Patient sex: M
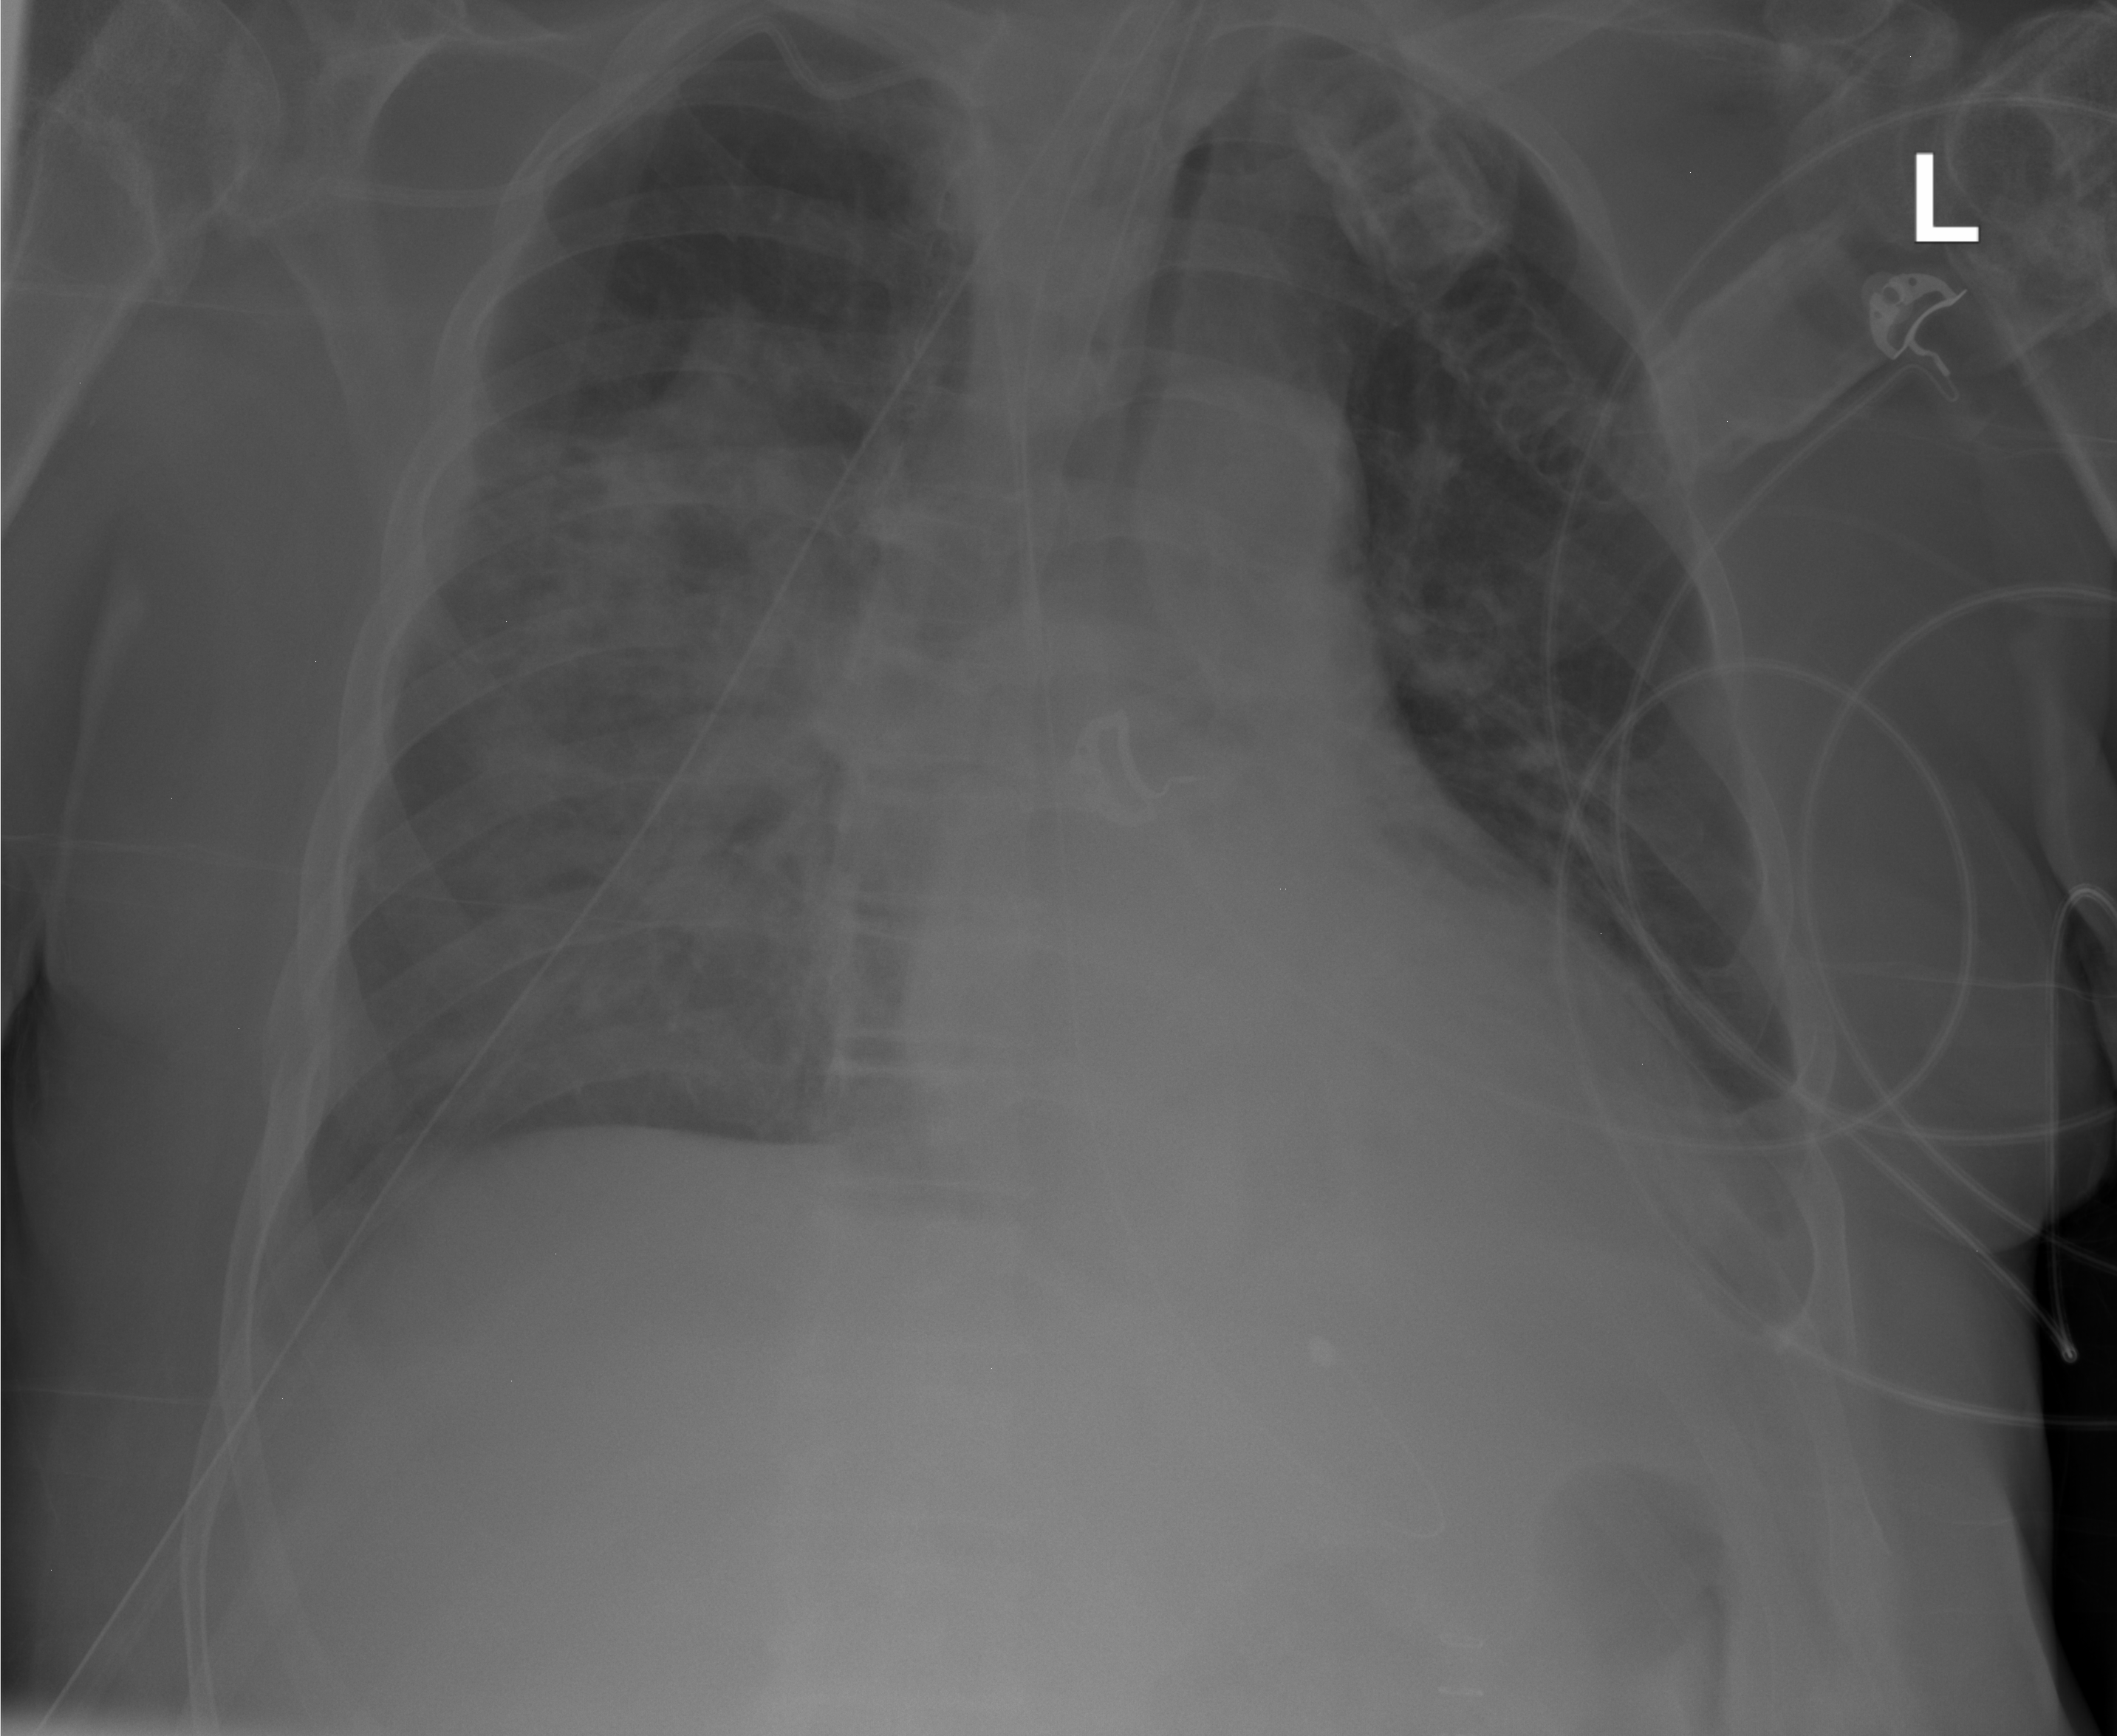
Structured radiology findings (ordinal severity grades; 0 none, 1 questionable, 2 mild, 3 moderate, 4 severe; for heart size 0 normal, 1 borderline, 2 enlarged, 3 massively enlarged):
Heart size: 0
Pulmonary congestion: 0
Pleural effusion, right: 1
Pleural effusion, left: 2
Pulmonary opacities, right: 3
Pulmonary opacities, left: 2
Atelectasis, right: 0
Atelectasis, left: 0